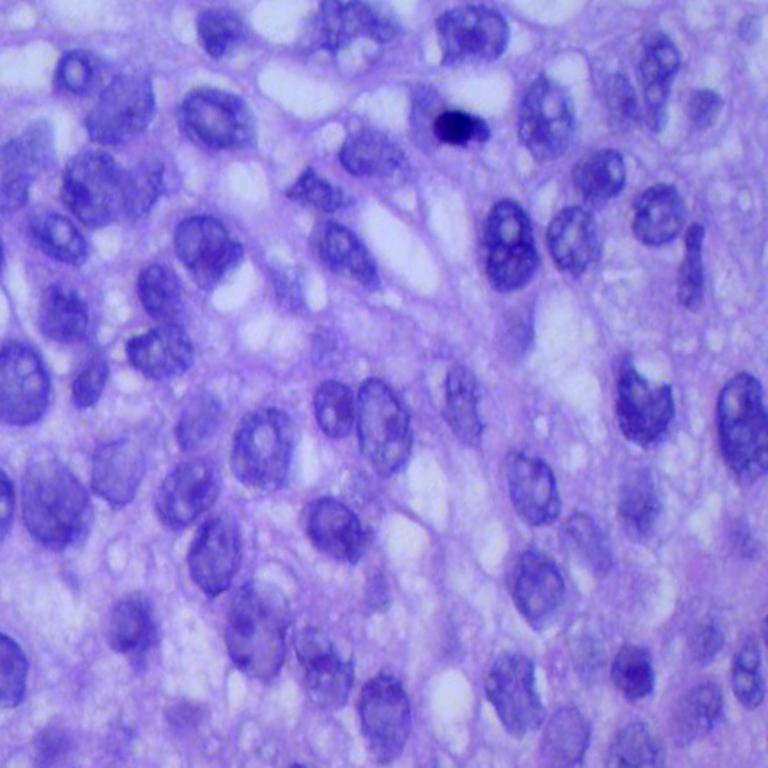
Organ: lung
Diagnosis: squamous carcinomas